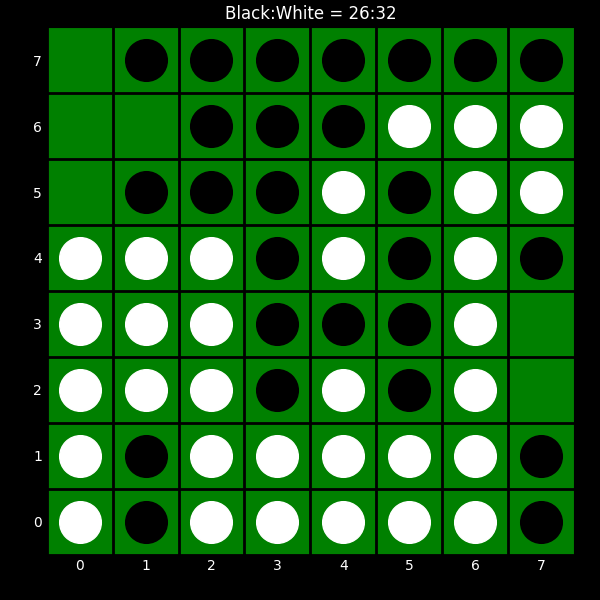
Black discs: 26
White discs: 32